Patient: sex F, age 60
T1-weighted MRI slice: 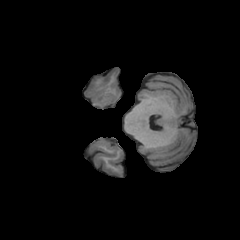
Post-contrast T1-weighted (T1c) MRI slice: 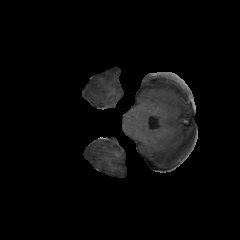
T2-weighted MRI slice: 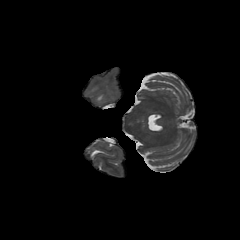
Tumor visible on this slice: yes
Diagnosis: Astrocytoma, IDH-mutant
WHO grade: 3